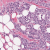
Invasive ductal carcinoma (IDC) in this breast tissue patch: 1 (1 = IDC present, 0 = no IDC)